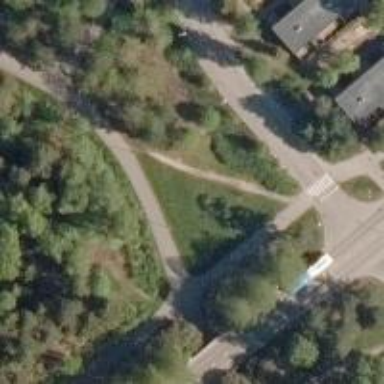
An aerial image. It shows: Path with excellent trail visibility.